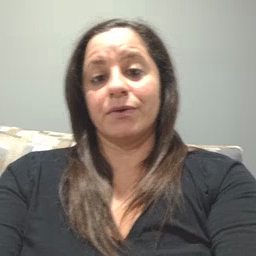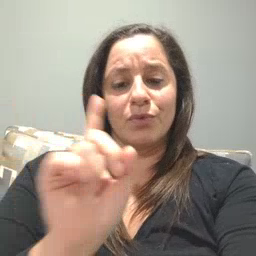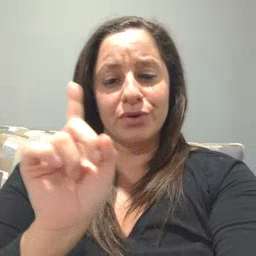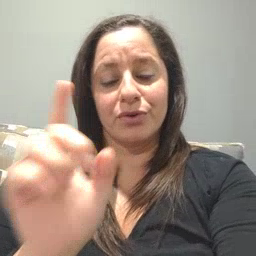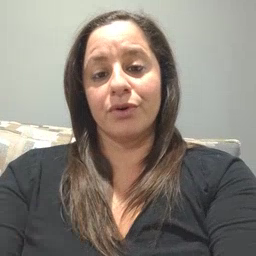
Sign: where